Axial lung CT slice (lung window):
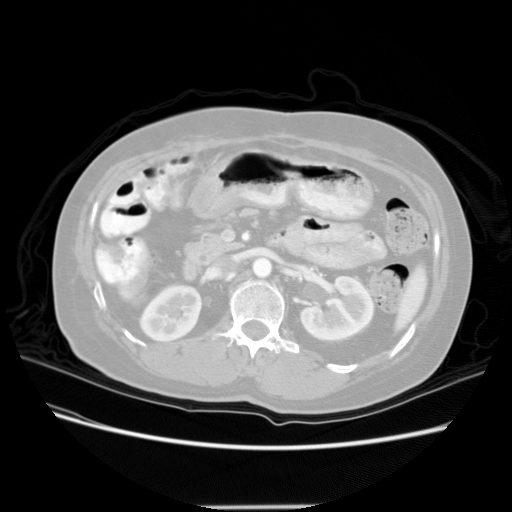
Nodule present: no